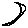
Label: moon